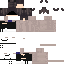
A female human skin with medium skin, wearing brown long hair dressed in a blue hoodie and brown pants, featuring a closed mouth.